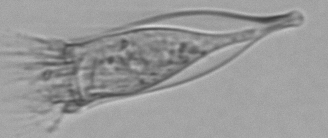
Label: Favella